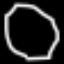
Label: octagon